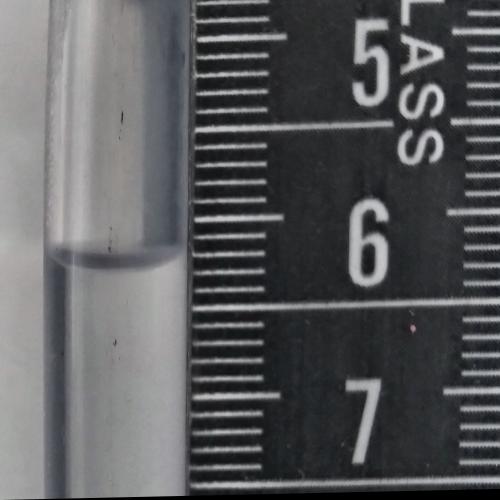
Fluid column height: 6.2 cm